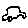
Label: car